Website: bh-photo
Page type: customer-info-address
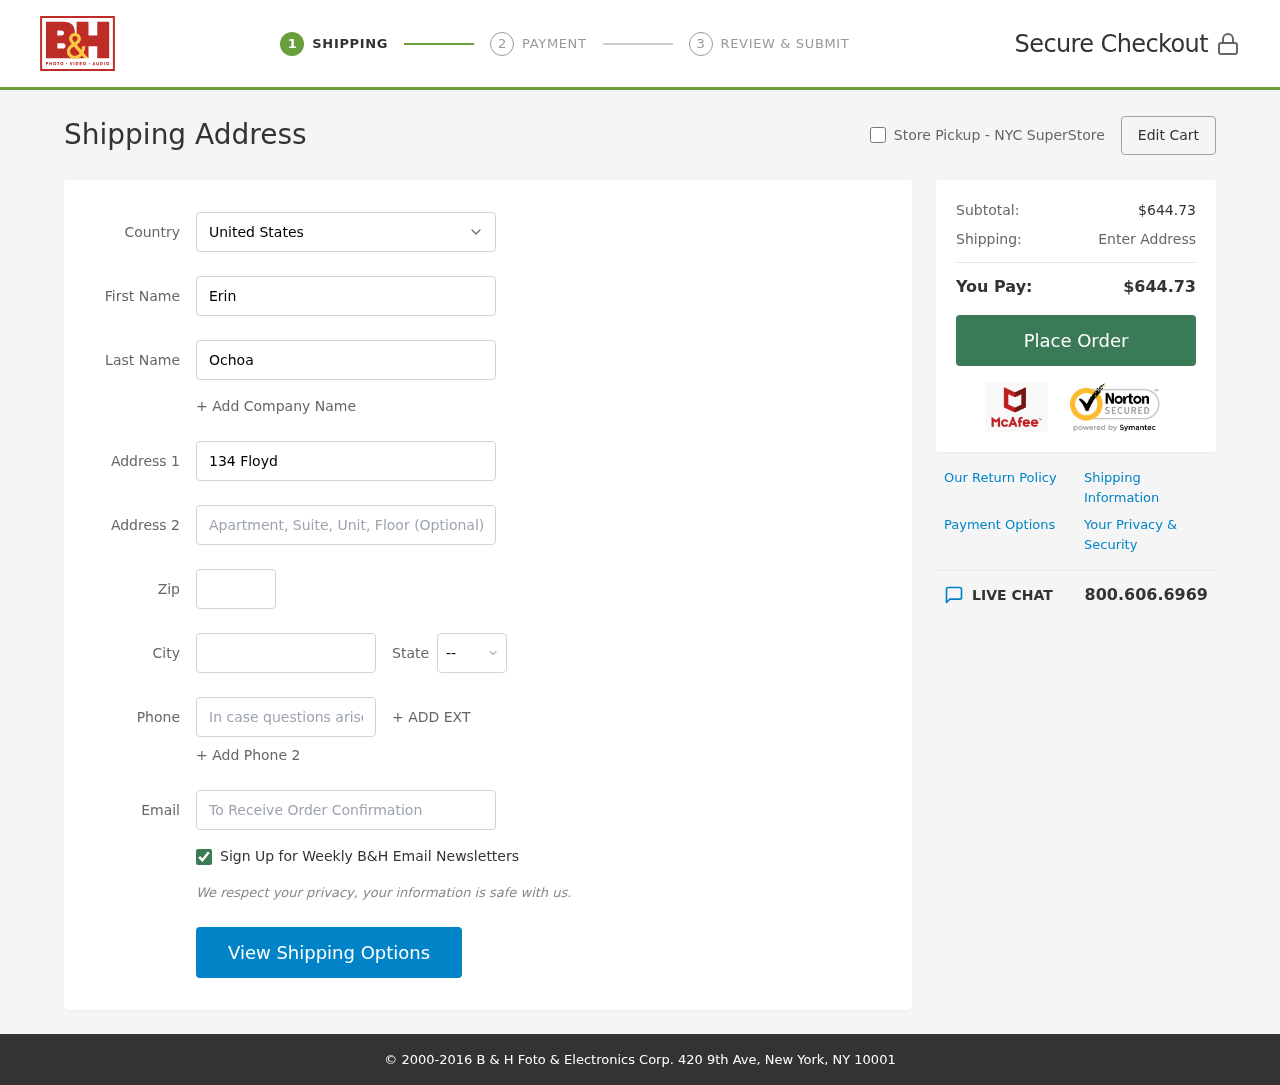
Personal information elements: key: PII_CITY
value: Melissabury
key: PII_COUNTRY
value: United States
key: PII_EMAIL
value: erin_ochoa@yahoo.com
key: PII_FIRSTNAME
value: Erin
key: PII_LASTNAME
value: Ochoa
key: PII_PHONE
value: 5032975417
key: PII_POSTCODE
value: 88393
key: PII_STATE_ABBR
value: KY
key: PII_STREET
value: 134 Floyd Walks Apt. 900
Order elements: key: ORDER_SUBTOTAL
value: $644.73
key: ORDER_TOTAL
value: $644.73